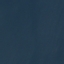
Land use / land cover: SeaLake